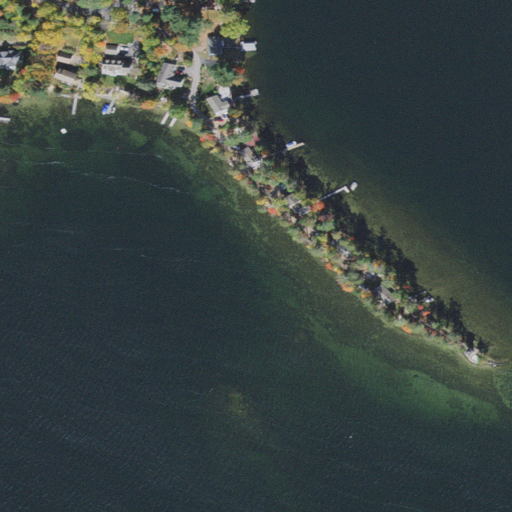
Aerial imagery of cape in New Hampshire named Spindle Point containing open water, open development, low intensity development, medium intensity development, mixed forest, and evergreen forest